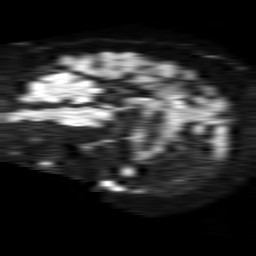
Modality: TRACE
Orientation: sagittal
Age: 77
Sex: female
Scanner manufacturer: philips
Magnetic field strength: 1.5 T
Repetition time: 4.6 s
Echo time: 0.09059 s